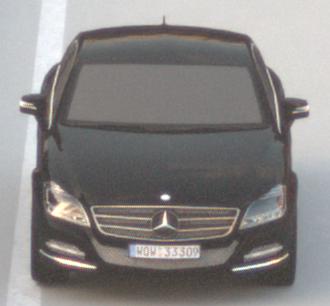
Make: Mercedes-Benz
Model: CLS Coupé 350
Detailed model: CLS-Class (218) Coupé
Model produced from: 2011/01
Model produced until: 2014/07
Doors: 4
Color: black
Road condition: dry road
Daytime: sunrise or sunset
Contrast: low contrast